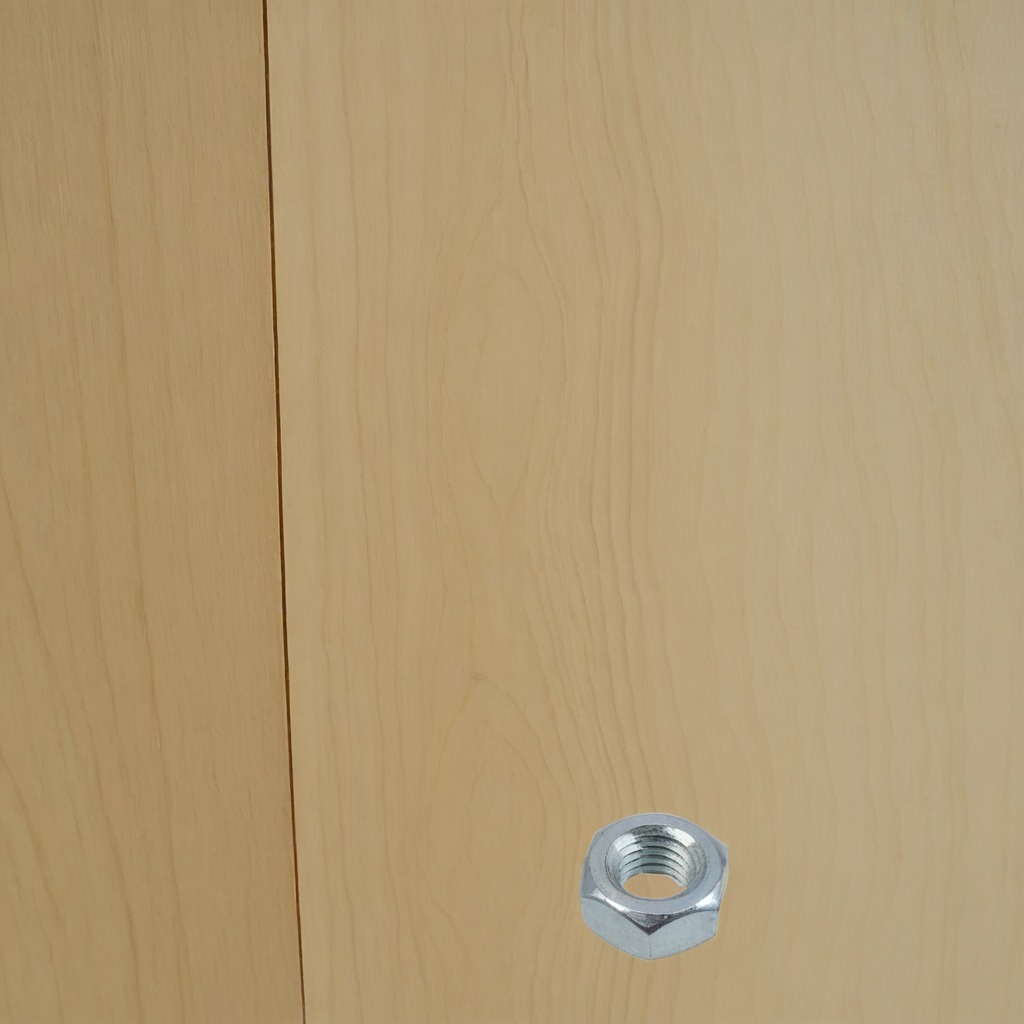
A metal nut is lying on a plywood surface in a paint workshop lit by afternoon window light.